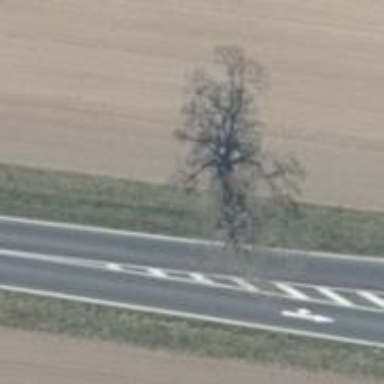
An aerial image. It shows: Deciduous broadleaved tree.